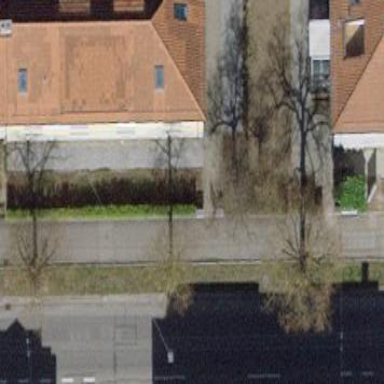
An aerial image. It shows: Building with apartments featuring tiled roof.